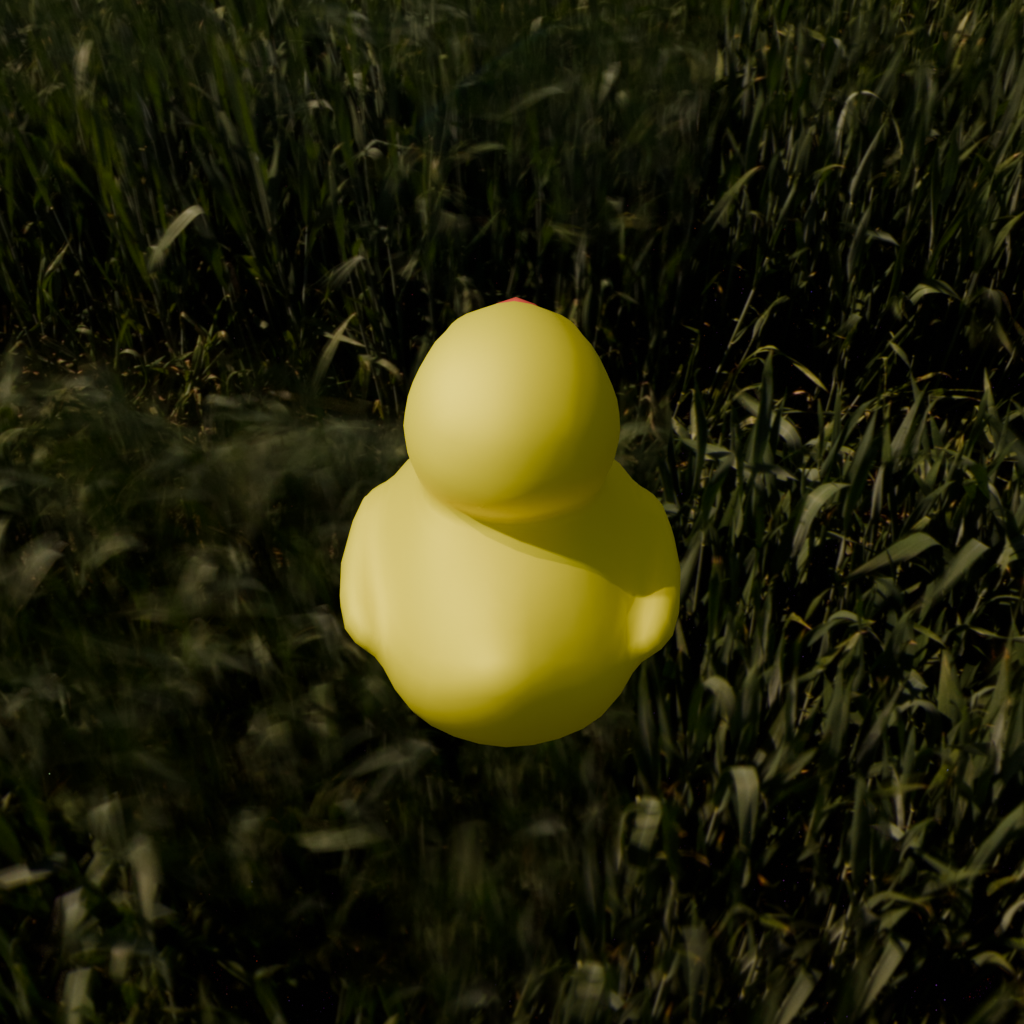
an image of a yellow rubber duck seen from <back_top> in a lush green field under a sunny sky with clouds.